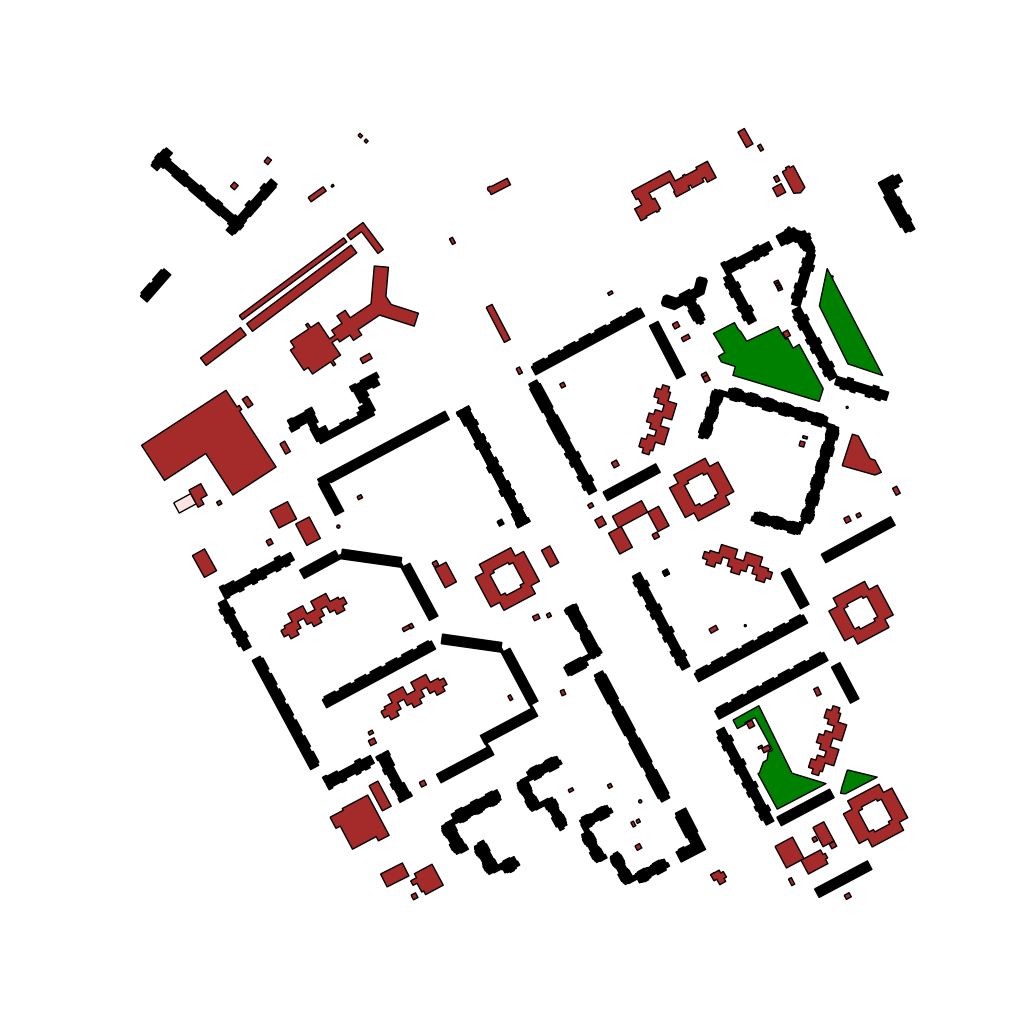
Tags: overhead vector_map, business, industrial, recreation, residential, modern, soviet, high_rise, individual_rise, low_rise, medium_rise, density_2, Building, Facility, Gas, Park, 1.0 km²